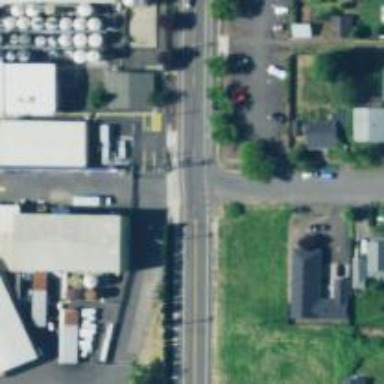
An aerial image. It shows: Power pole.